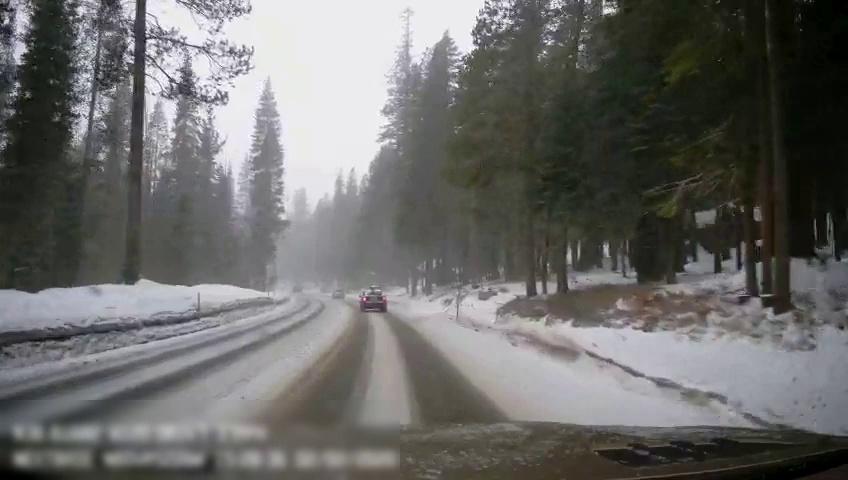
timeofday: Day
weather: Snowy
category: Drivable Space
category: Vehicles | Truck
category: Vehicles | Car
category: Vehicles | SUV